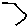
Label: hexagon